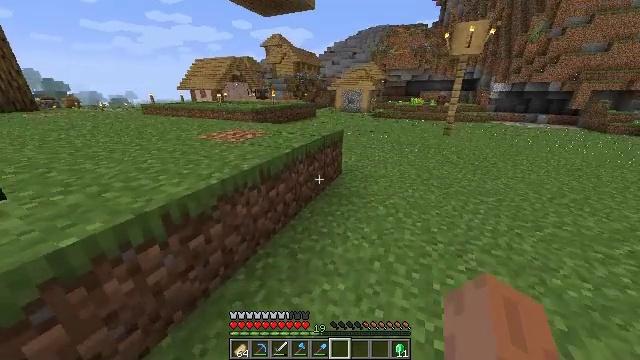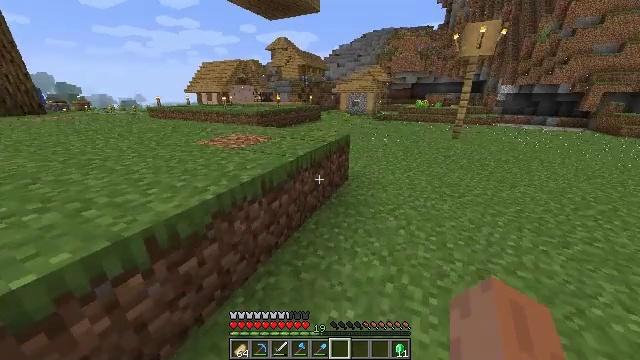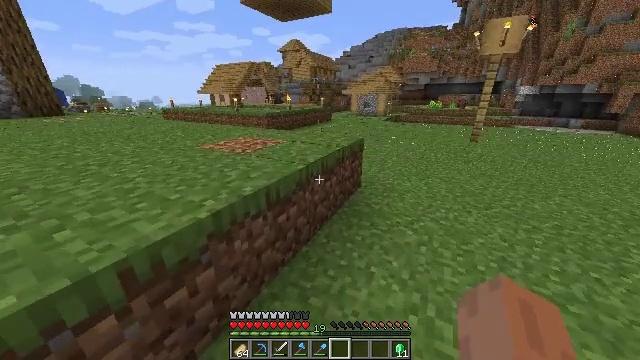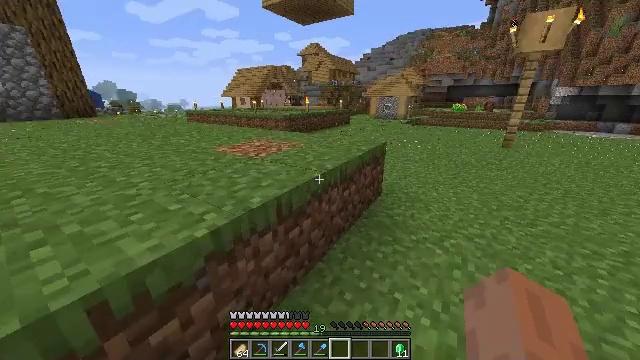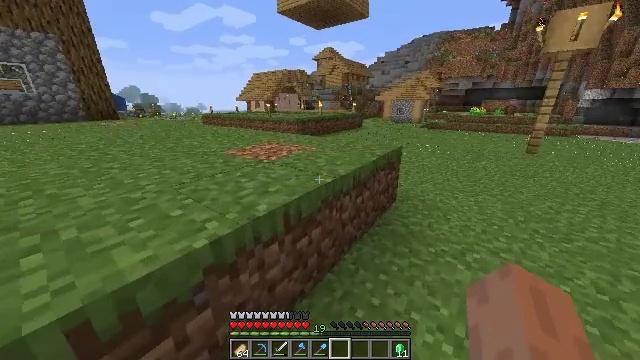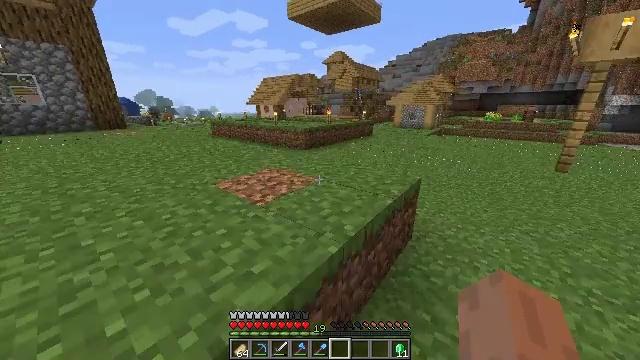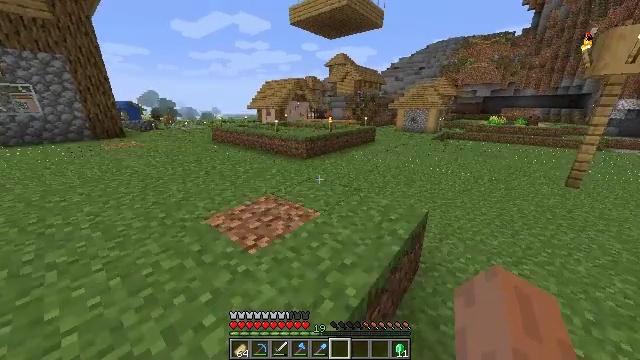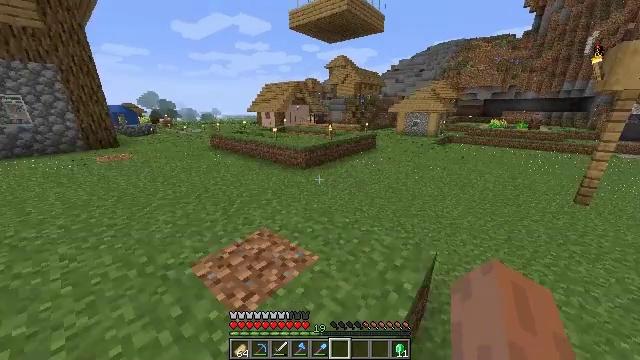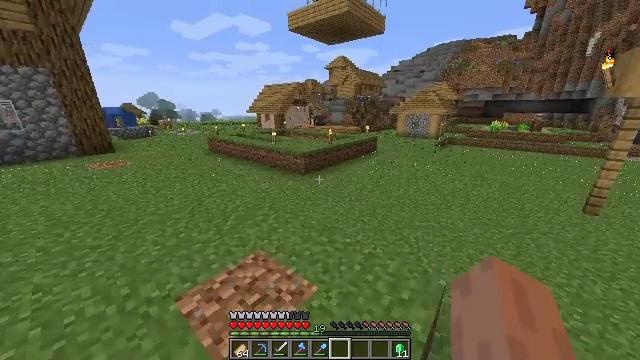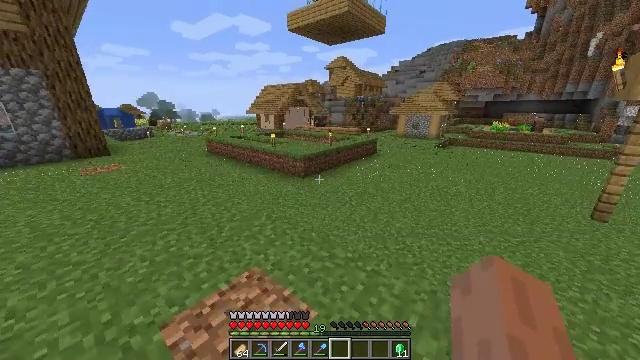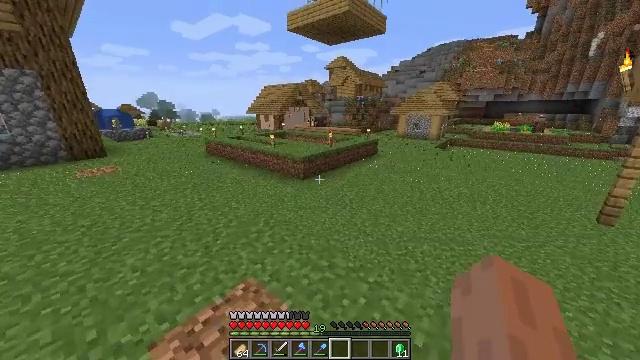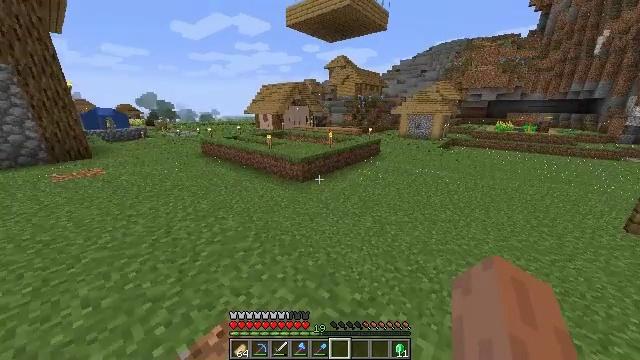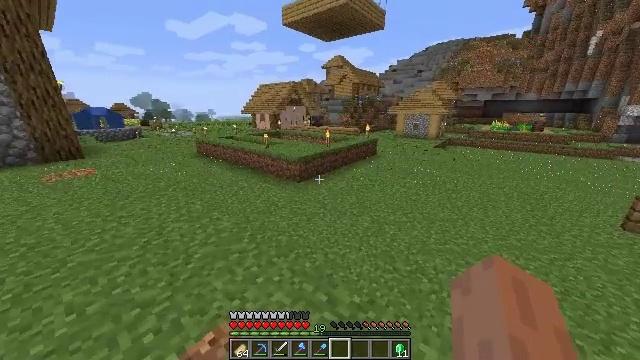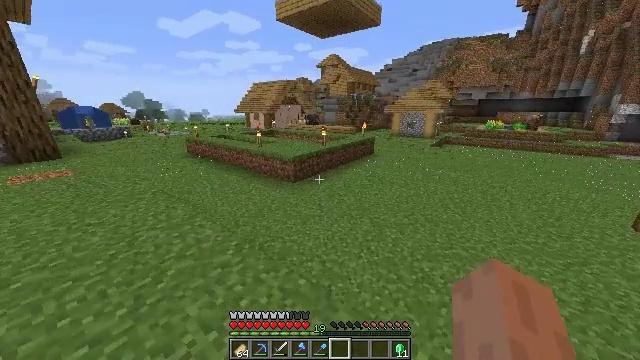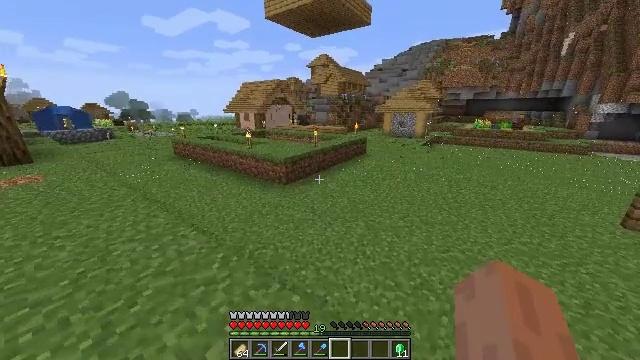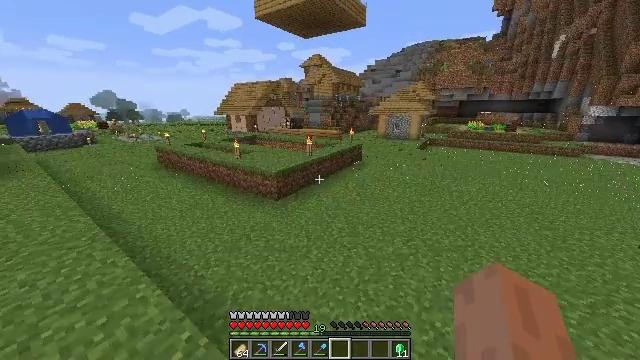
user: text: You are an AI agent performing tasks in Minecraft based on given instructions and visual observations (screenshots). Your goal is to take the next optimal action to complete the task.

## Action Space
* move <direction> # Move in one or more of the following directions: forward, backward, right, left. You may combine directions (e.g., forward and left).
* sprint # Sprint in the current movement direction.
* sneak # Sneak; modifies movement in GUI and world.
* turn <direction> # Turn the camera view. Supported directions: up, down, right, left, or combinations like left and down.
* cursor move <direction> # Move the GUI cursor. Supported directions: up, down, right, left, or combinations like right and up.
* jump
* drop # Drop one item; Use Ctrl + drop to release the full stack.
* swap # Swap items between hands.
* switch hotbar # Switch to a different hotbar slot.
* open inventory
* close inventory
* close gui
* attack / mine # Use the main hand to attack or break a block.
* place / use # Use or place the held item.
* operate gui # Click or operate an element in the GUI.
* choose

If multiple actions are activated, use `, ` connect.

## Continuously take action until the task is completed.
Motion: motion action
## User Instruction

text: Break the anvil to move it.
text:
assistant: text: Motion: move forward, turn left
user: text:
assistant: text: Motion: move forward, turn left
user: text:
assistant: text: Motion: move forward, turn left
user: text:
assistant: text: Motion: move forward, turn left
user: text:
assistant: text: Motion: move forward, turn left, jump
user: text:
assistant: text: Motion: move forward, jump
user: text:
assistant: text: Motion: move forward, jump
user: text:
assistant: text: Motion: move forward, jump
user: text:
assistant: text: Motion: move forward, jump
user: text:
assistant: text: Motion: move forward, jump
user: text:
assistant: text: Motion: move forward, jump
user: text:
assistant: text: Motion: move forward, jump
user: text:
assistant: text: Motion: move forward, sprint, turn right, jump
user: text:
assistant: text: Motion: move forward, sprint, turn right, jump
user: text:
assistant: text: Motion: move forward, sprint, turn right, jump
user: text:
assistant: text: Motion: move forward, sprint, turn right, jump
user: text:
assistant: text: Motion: move forward, sprint, turn right, jump
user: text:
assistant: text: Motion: move forward, turn right, jump
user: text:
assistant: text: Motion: move forward, turn right, jump
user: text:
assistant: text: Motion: move forward, turn right, jump
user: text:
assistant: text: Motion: move forward, turn right, jump
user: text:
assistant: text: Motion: move forward, jump
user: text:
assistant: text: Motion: move forward, jump
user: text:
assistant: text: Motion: move forward, jump
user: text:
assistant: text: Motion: move forward, jump
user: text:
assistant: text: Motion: move forward, sprint, jump
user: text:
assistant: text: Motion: move forward, sprint, jump
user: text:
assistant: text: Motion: move forward, sprint, jump
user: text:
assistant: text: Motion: move forward, sprint, jump
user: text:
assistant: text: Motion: move forward, sprint, jump